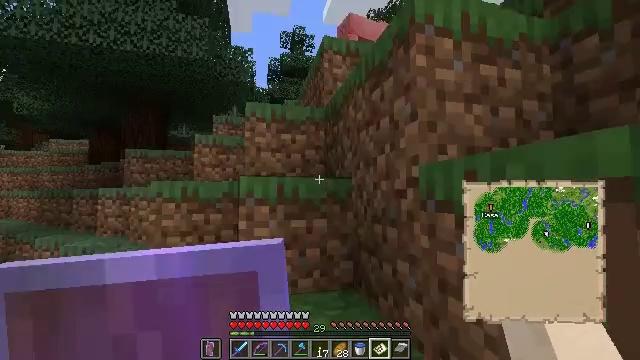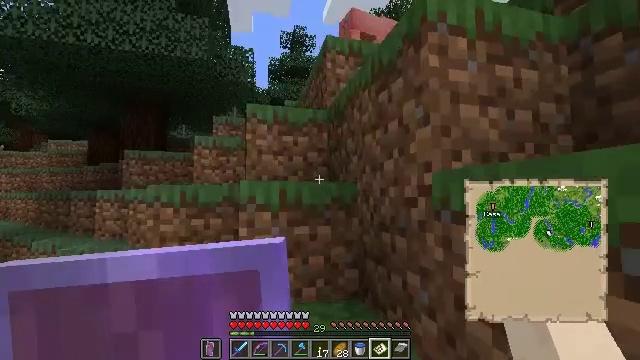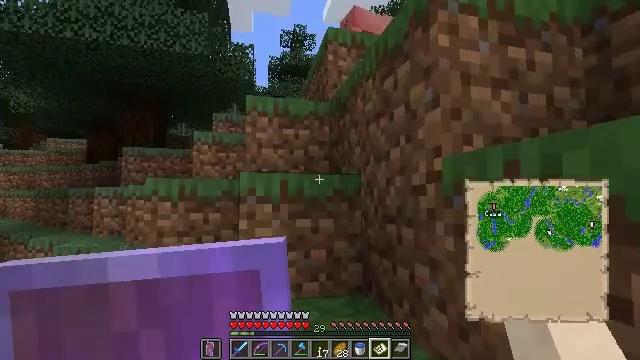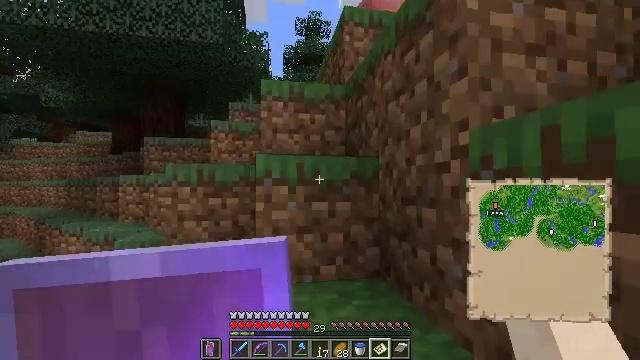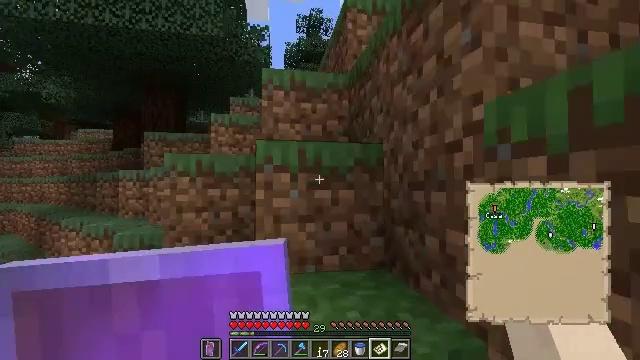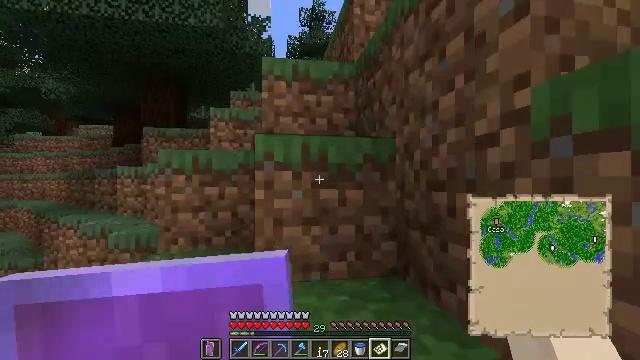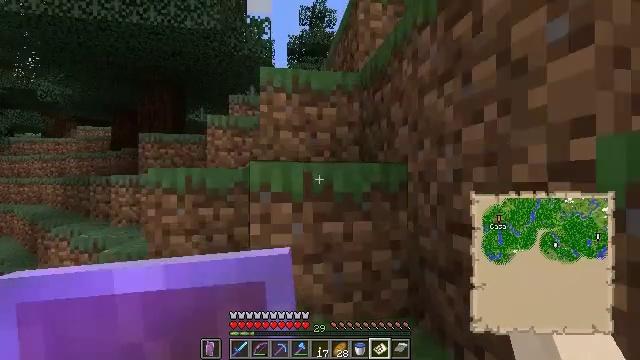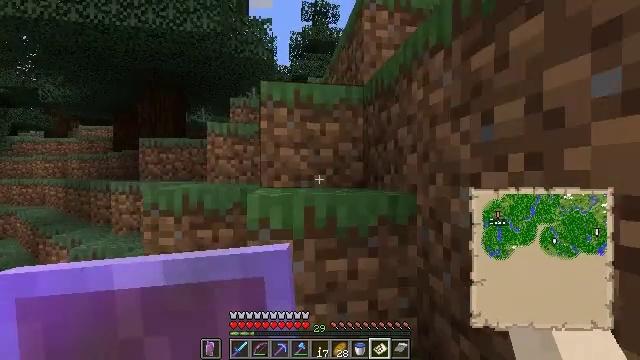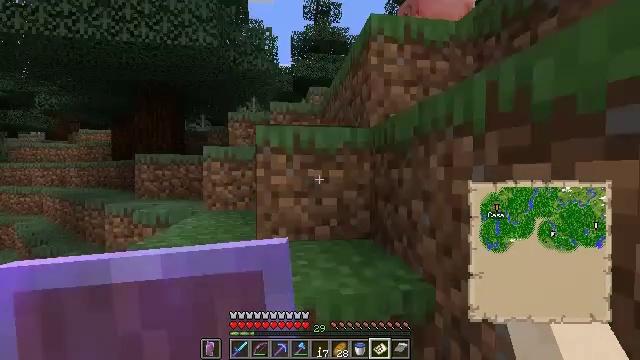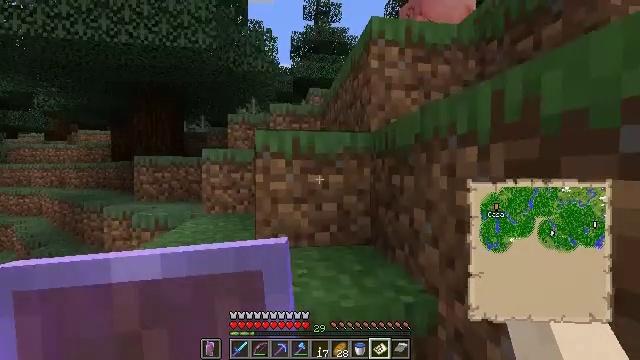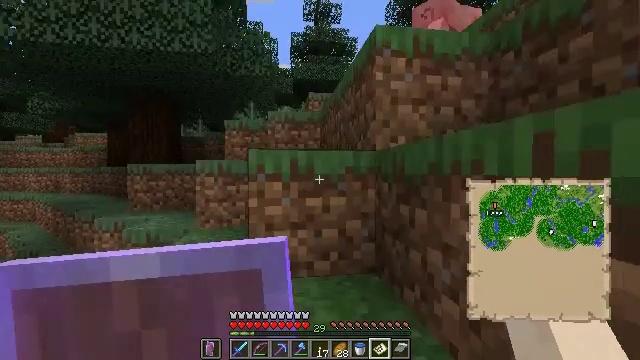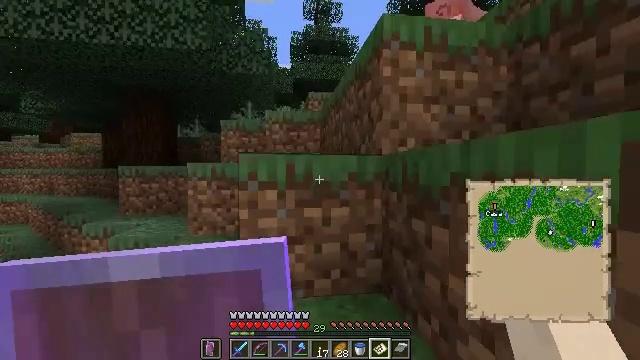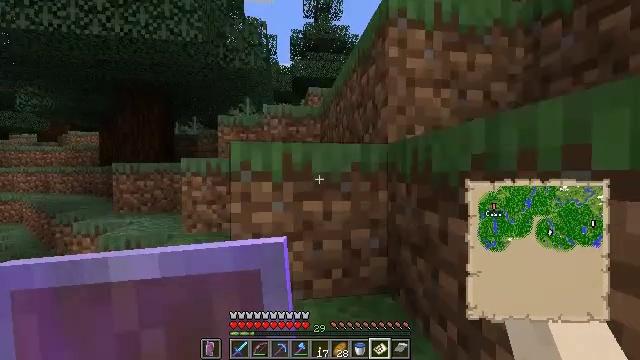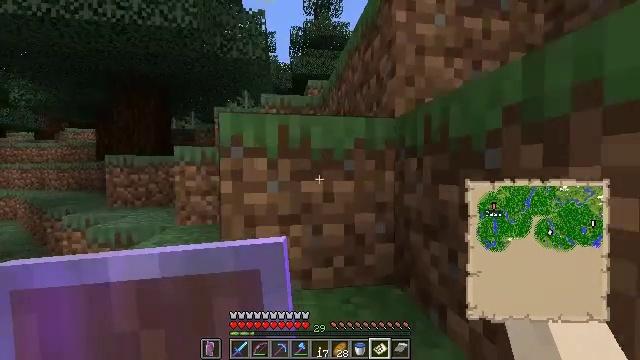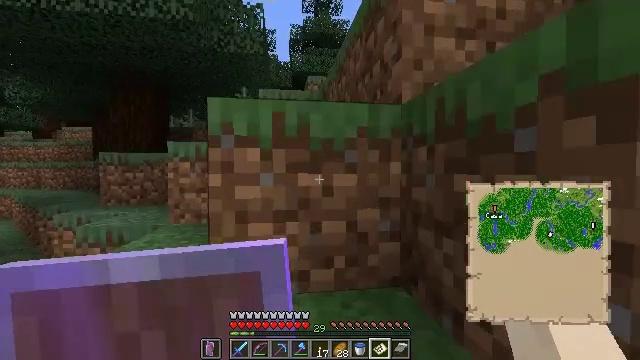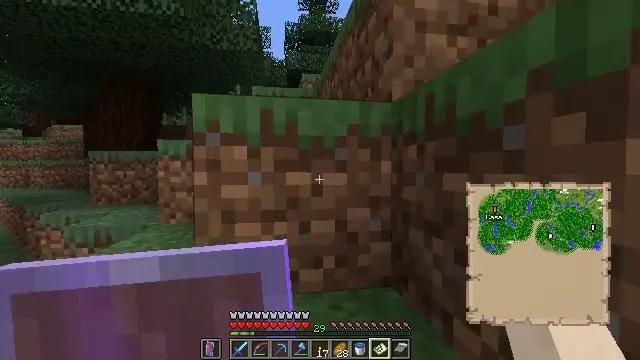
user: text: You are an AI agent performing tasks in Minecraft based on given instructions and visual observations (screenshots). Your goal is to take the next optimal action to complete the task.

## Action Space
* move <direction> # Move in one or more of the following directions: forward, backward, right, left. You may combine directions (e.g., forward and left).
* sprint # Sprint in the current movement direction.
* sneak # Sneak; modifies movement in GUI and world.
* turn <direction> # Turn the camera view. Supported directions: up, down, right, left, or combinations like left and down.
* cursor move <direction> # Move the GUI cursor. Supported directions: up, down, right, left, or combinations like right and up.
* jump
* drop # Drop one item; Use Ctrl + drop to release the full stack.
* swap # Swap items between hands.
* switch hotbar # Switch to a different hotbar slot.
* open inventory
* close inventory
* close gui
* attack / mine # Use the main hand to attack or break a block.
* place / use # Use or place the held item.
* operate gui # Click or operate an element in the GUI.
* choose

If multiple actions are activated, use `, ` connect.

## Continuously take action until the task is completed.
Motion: motion action
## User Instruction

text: Collect the gold block from a structure.
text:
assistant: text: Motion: move forward
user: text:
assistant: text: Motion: move forward
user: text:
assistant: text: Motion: move forward, turn left and down
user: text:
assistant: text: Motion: move forward
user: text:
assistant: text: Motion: move forward
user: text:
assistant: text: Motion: move forward, jump
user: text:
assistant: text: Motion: move forward, turn down, jump
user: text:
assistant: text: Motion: move forward, turn down, jump
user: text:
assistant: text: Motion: move forward
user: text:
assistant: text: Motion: move forward
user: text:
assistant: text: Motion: move forward
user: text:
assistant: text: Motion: move forward
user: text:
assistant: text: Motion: move forward
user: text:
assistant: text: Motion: move forward
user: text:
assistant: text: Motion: move forward
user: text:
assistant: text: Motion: move forward, jump
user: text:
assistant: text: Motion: move forward, jump
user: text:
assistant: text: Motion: move forward, jump
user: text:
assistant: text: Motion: move forward
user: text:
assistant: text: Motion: move forward
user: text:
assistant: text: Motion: move forward
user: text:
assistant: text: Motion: move forward and move left, turn right and down
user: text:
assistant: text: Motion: move forward and move left, turn right
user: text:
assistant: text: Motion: move forward and move left, turn right
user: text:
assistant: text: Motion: move forward and move left, jump
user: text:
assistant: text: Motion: move forward and move left, turn right, jump
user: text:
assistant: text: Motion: move forward and move left
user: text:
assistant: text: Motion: move forward and move left
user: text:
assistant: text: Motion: move forward and move left
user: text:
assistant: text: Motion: move forward and move left, turn right